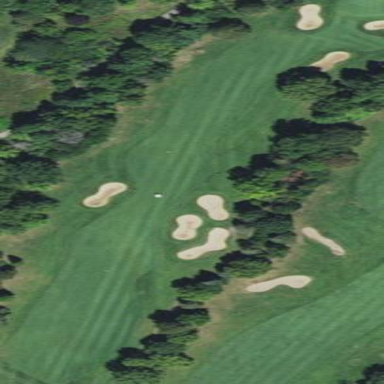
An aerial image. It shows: Grassy area designated as golf fairway.